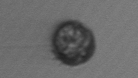
Label: Dinophyceae